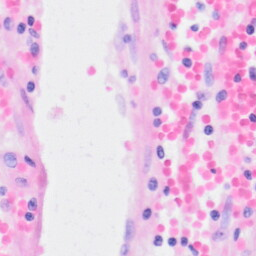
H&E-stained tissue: Kidney